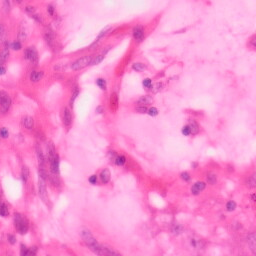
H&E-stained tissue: Colon